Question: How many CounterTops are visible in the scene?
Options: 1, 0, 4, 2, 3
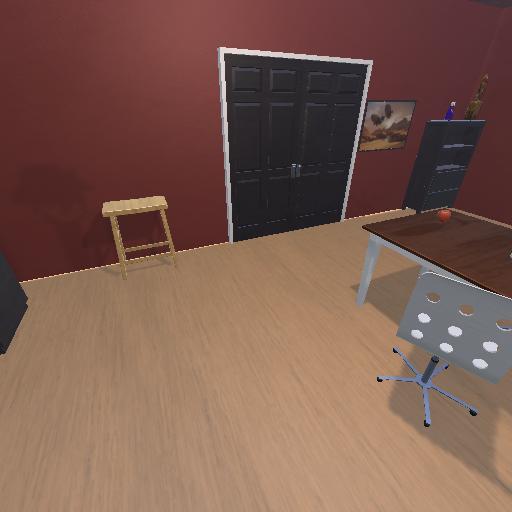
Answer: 1